Interaction volume radius: 10 \u00c5
Interaction volume height: 10 \u00c5
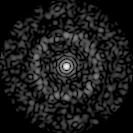
Disorder parameter: 0.8603